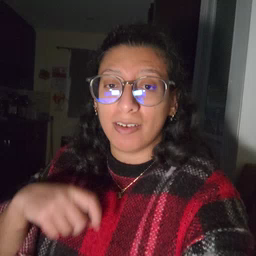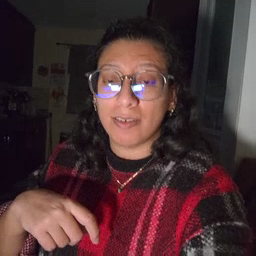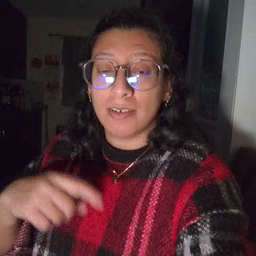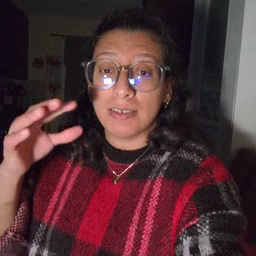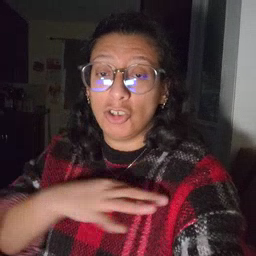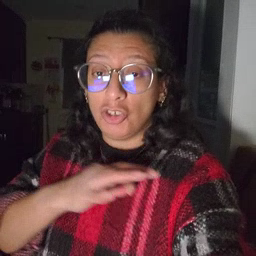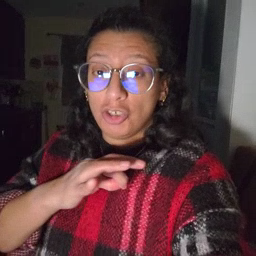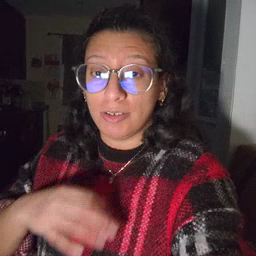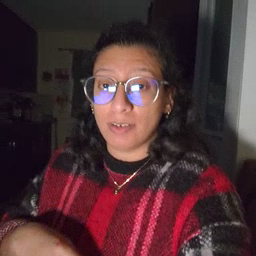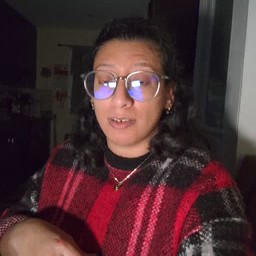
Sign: shirt